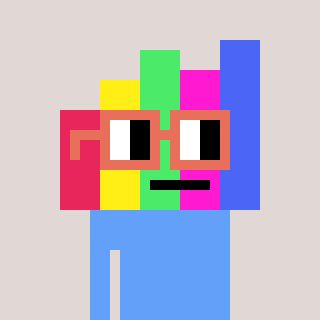
a pixel art character with square orange glasses, a bar chart-shaped head and a blue-colored body on a warm background